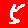
Digit: 5